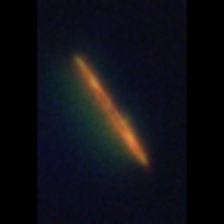
Taxon: Pennate
Group: Diatoms